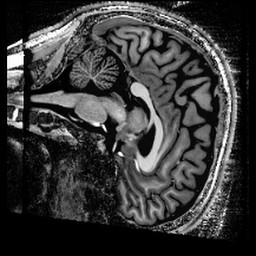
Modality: T1w
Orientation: sagittal
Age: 29
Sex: male
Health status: healthy
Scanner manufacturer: siemens
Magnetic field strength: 9.4 T
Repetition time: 9 s
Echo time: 0.0023 s